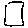
Label: square